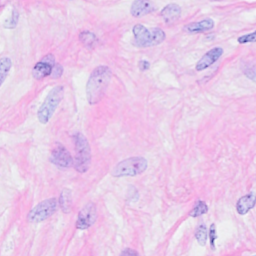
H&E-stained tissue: Breast